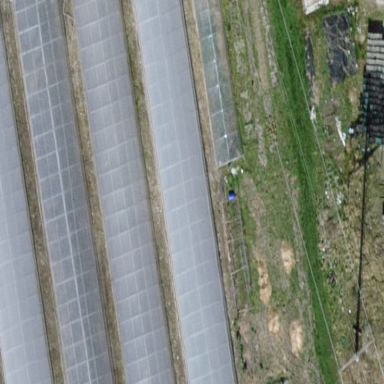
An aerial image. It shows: Greenhouse.